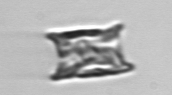
Label: Eucampia